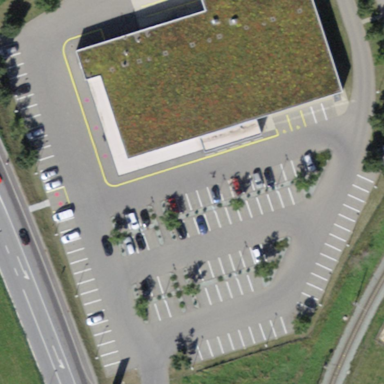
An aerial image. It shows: Parking area with asphalt surface.